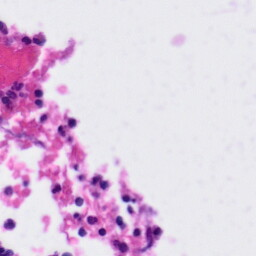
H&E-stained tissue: Tonsil